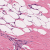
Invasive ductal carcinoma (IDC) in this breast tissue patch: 0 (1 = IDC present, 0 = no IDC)